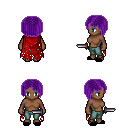
a pixel art fantasy rpg character, female body template, human, dark skin, red tattered cape, teal pants, purple pageboy hairstyle, black slippers, dagger, four views (front, back, left, right), 2x2 character sprite sheet, small pixel art, hard edges, no anti-aliasing